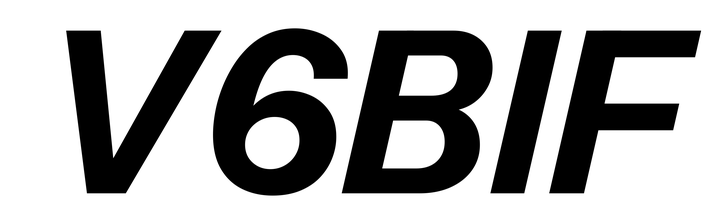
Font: InstrumentSans-Italic_Bold_Italic